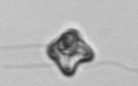
Label: Pyramimonas_longicauda